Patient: sex F, age 54
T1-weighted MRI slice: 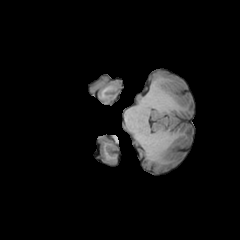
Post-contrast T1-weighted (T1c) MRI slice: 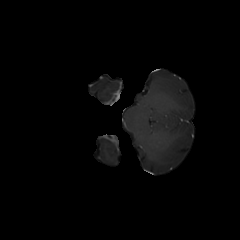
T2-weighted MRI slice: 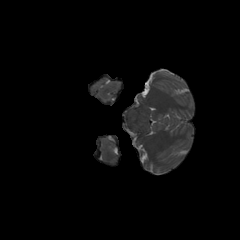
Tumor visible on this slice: no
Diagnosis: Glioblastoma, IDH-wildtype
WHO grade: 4